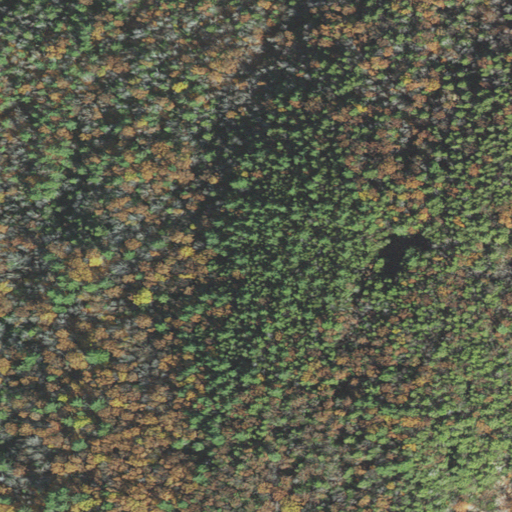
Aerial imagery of mountain in New Hampshire named Bible Hill containing mixed forest and evergreen forest